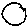
Label: circle